Question: I have a boxplot which summarizes ~60000 turbidity data points into quartiles, median, whiskers and sometimes outliers. Often a few outliers are so high up that the whole plot is compressed at the bottom, and I therefor choose to omit the outliers. However, I also have added averages to the plots as points, and I want these to be plotted always. The problem is that the y-axis of the boxplot does not adjust to the added average points, so when averages are far above the box they are simply plotted outside the chart window (see X-point for 2020, but none for 2021 or 2022). Normally with this parameter, the average will be between the whisker end and the most extreme outliers. This is normal, and expected in the data.

I have tried to capture the boxplot y-axis range to compare with the average, and then setting the ylim if needed, but I just don't know how to retrieve these axis ranges.
My code is just
boxplot(...)
points(...)
and works as far as plotting the points. Just not adjusting the y-axis.
Question 1: is it not possible to get the boxplot to redraw with the new points data? I thought this was standard in R plots.
Question 2: if not, how can I dynamically adjust the y-axis range?
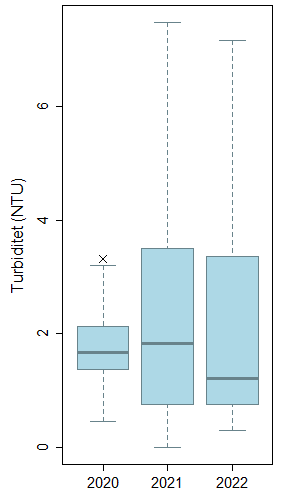
Answer: Let's try to show a concrete example of the problem with some simulated data:
'''
set.seed(1)
df <- data.frame(y = c(rexp(99), 150), x = rep(c("A", "B"), each = 50))
'''
Here, group "B" has a single outlier at 150, even though most values are a couple of orders of magnitude lower. That means that if we try to draw a boxplot, the boxes get squished at the bottom of the plot:
'''
boxplot(y ~ x, data = df, col = "lightblue")
'''

If we remove outliers, the boxes plot nicely:
'''
boxplot(y ~ x, data = df, col = "lightblue", outline = FALSE)
'''
<URL>
The problem comes when we want to add a point indicating the mean value for each boxplot, since the mean of "B" lies outside the plot limits. Let's calculate and plot the means:
'''
mean_vals <- sapply(split(df$y, df$x), mean)
mean_vals
#> A B
#> <PHONE> 4.<PHONE>
boxplot(y ~ x, data = df, col = "lightblue", outline = FALSE)
points(1:2, mean_vals, cex = 2, pch = 16, col = "red")
'''

The mean for "B" is missing because it lies above the upper range of the plot.
The secret here is to use 'boxplot.stats' to get the limits of the whiskers. By concatenating our vector of means to this vector of stats and getting its 'range', we can set our plot limits exactly where they need to be:
'''
y_limits <- range(c(boxplot.stats(df$y)$stats, mean_vals))
'''
Now we apply these limits to a new boxplot and draw it with the points:
'''
boxplot(y ~ x, data = df, outline = FALSE, ylim = y_limits, col = "lightblue")
points(1:2, mean_vals, cex = 2, pch = 16, col = "red")
'''

For comparison, you could do the whole thing in ggplot like this:
'''
library(ggplot2)
ggplot(df, aes(x, y)) +
geom_boxplot(fill = "lightblue", outlier.shape = NA) +
geom_point(size = 3, color = "red", stat = "summary", fun = mean) +
coord_cartesian(ylim = range(c(range(c(boxplot.stats(df$y)$stats,
mean_vals))))) +
theme_classic(base_size = 16)
'''
<URL>
<URL>